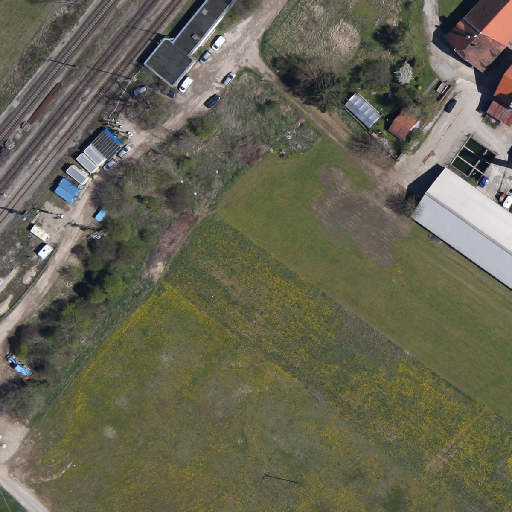
Referring expression: impervious surface